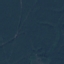
Label: Forest